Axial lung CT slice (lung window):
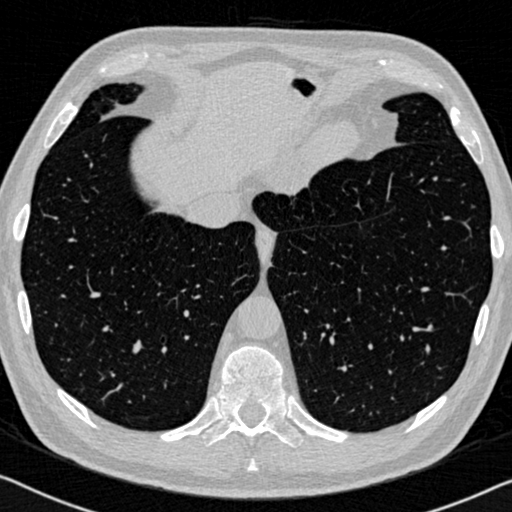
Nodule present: no